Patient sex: F
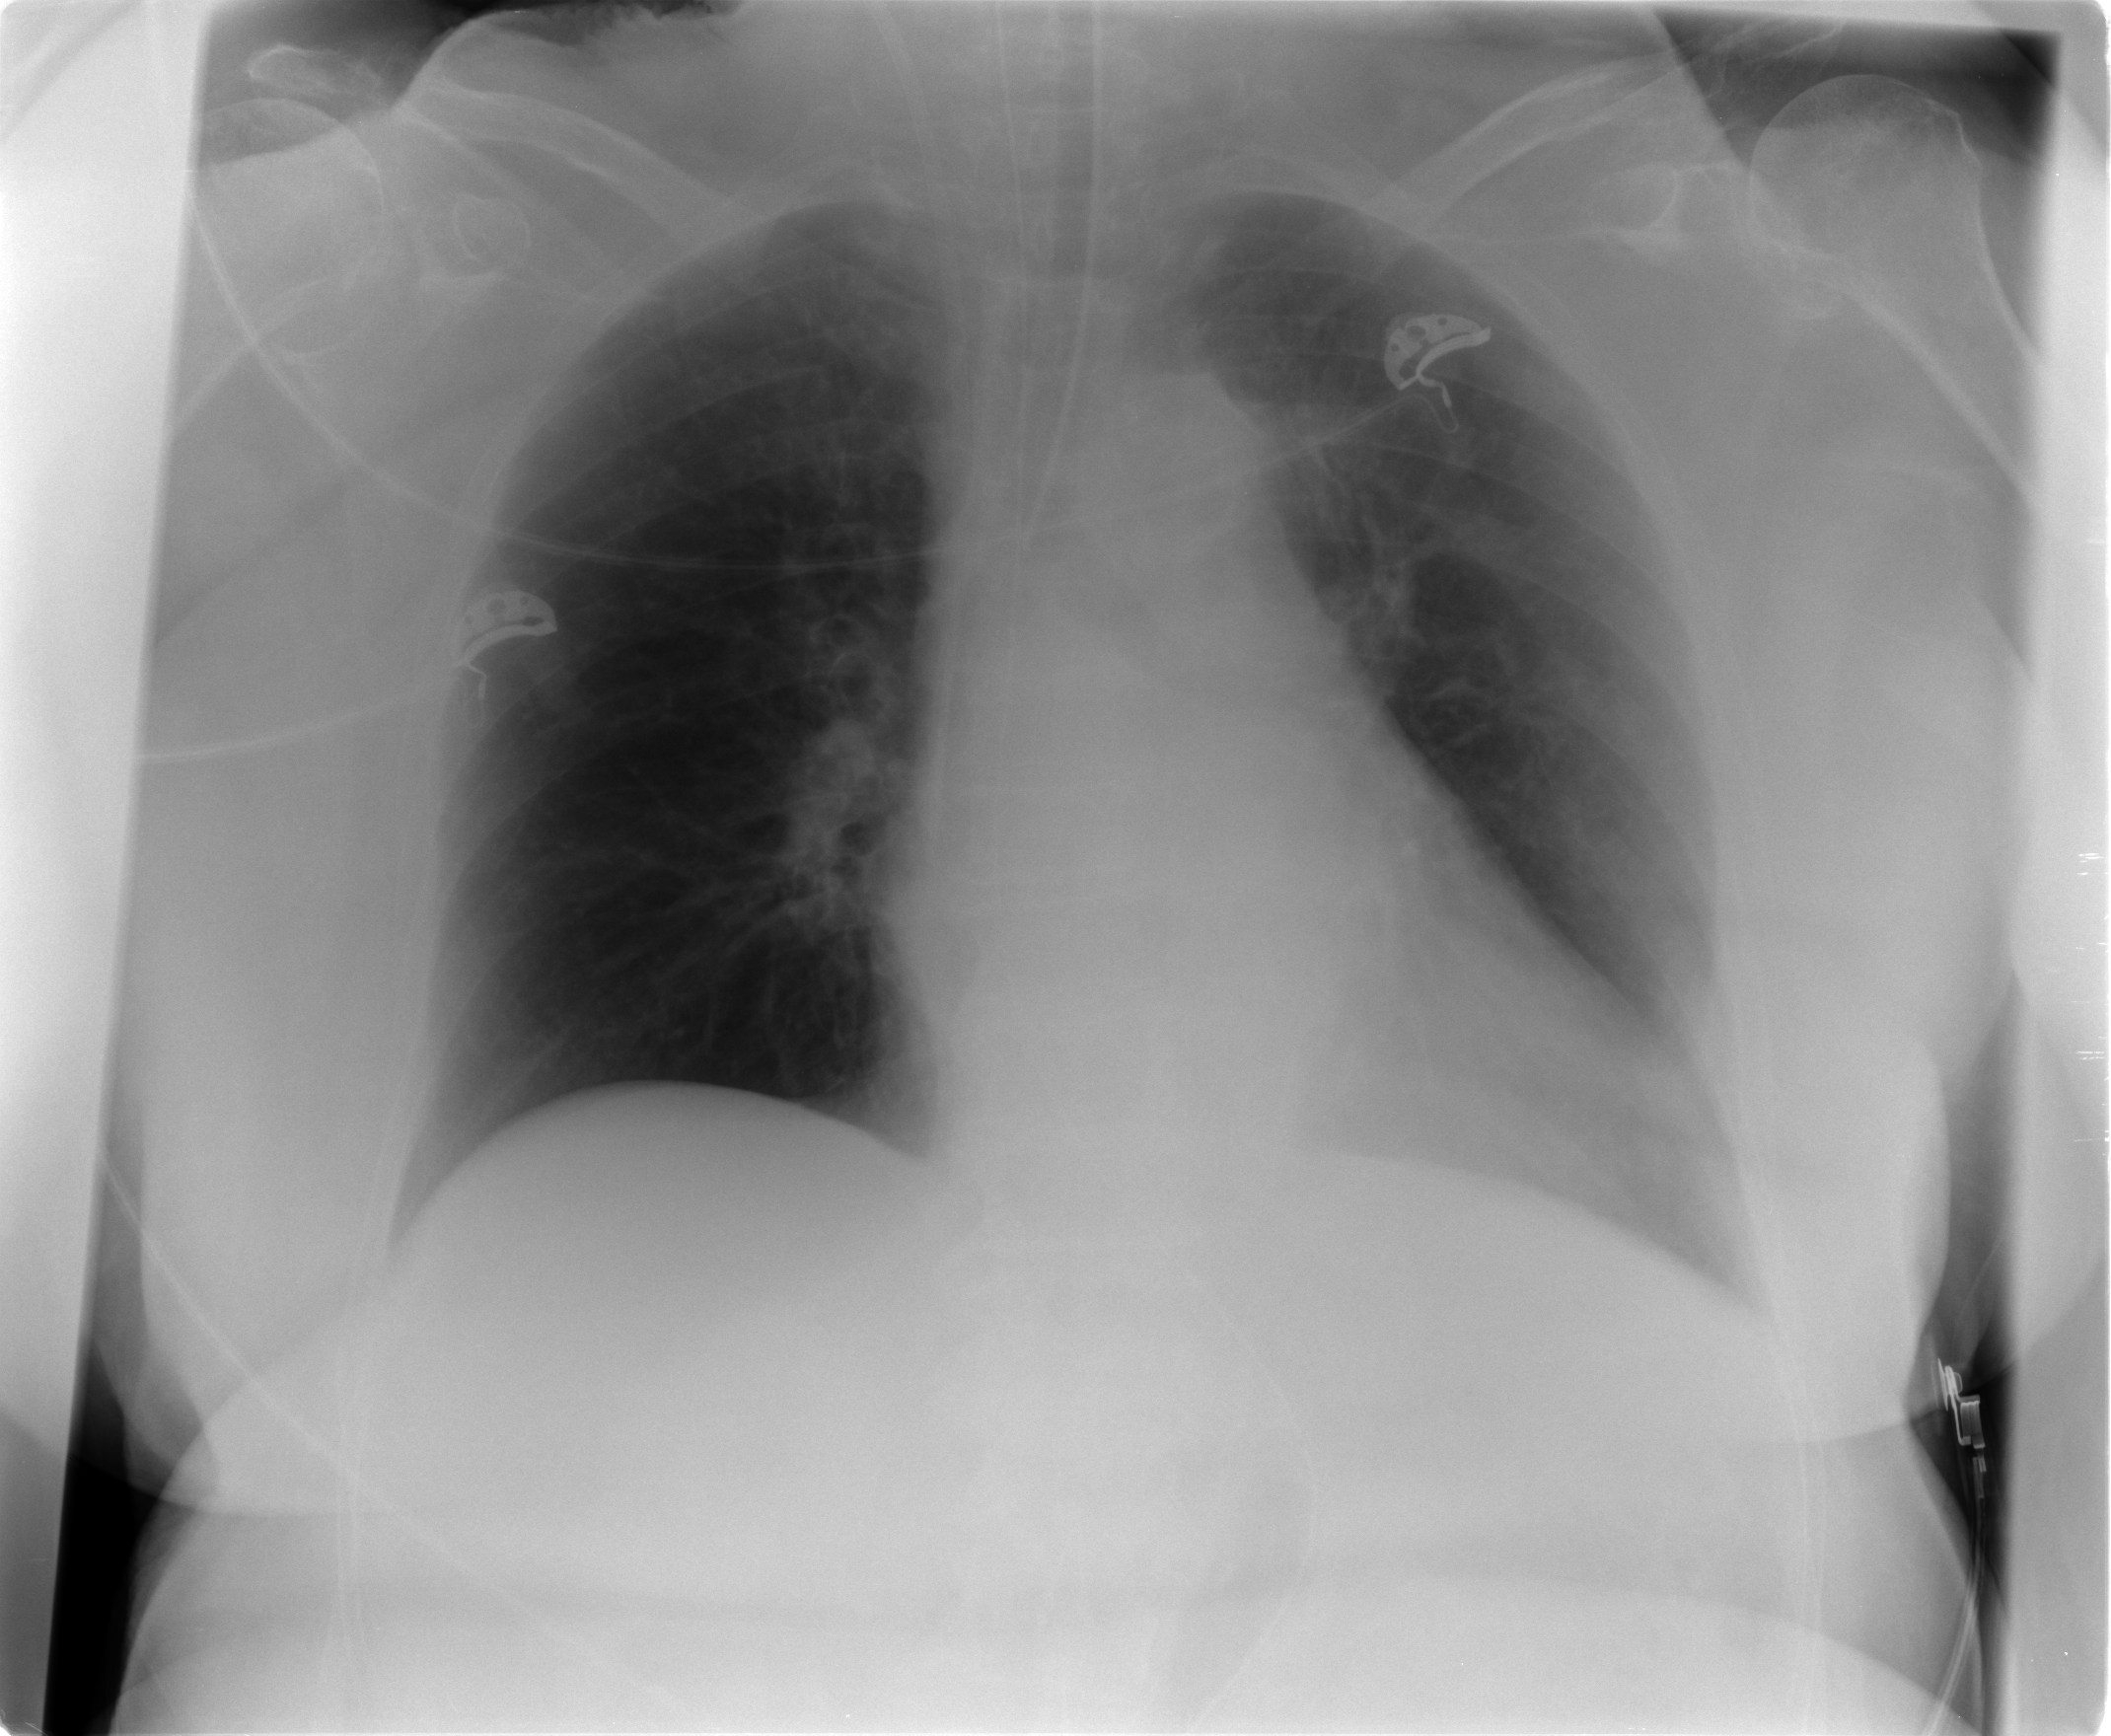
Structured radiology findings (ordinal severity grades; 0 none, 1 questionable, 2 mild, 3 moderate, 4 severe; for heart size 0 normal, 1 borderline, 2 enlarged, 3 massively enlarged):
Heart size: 1
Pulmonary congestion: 1
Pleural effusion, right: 0
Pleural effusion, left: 1
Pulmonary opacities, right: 0
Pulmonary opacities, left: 0
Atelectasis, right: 0
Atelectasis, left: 0